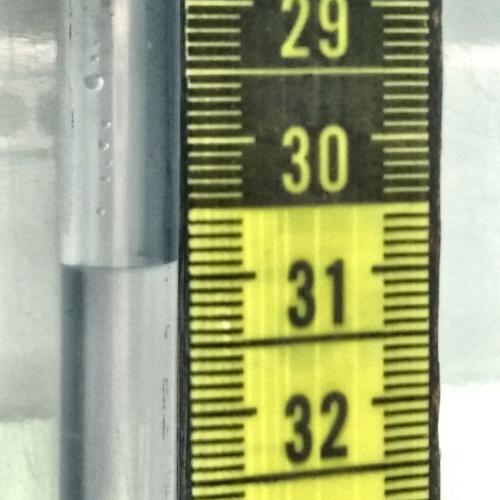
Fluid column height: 30.9 cm